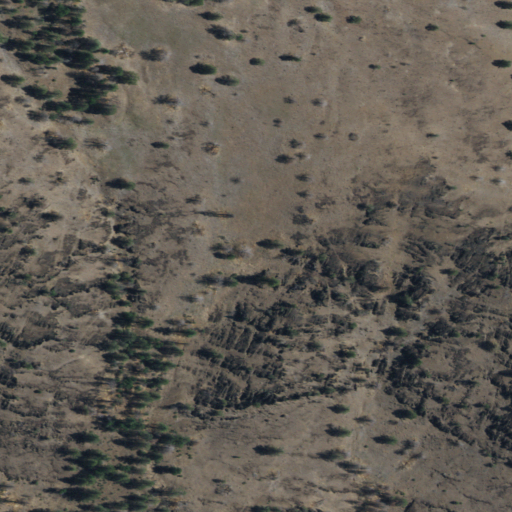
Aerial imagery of cliff(s) in California named The Cliffs containing shrub, evergreen forest, and grassland